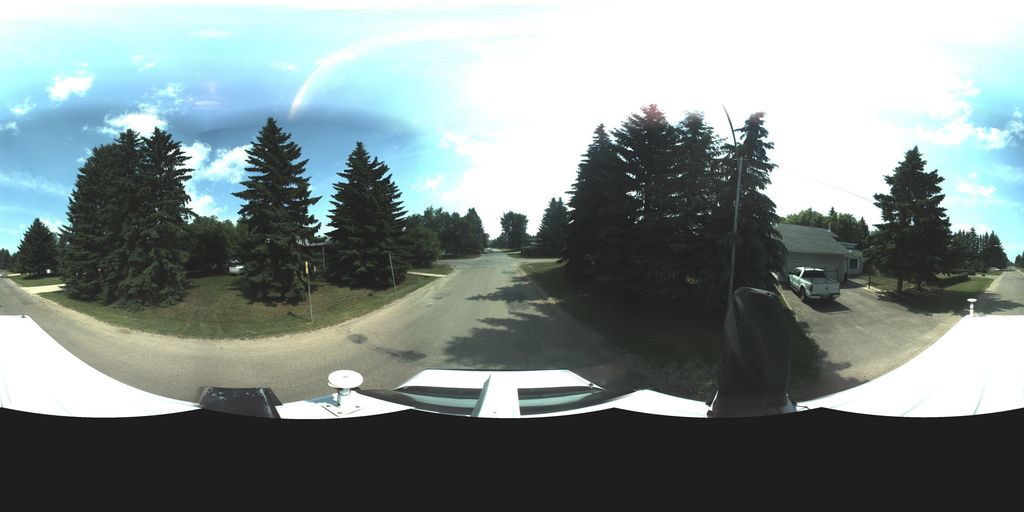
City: saskatoon